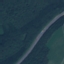
Land use / land cover: Highway